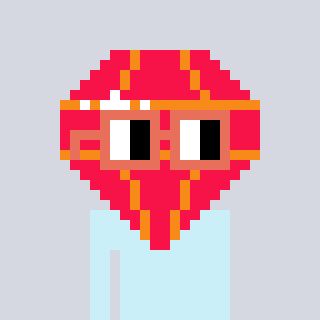
a pixel art character with square orange glasses, a red diamond-shaped head and a bege-colored body on a cool background